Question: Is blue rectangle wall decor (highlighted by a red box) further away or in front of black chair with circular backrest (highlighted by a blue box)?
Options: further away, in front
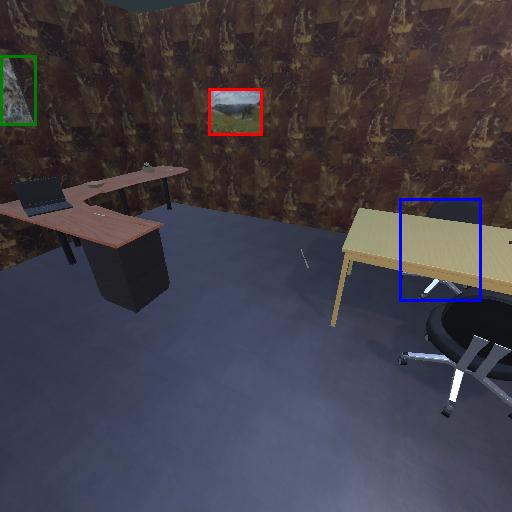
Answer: further away